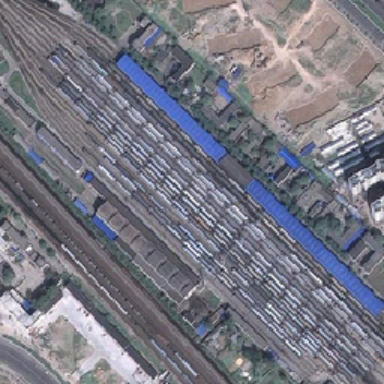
There are some buildings with some roads and some grass .